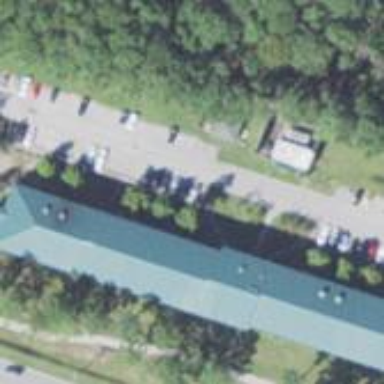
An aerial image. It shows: Military barracks building.